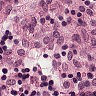
Metastatic tissue present: no